Question: I'm trying to add a padding inside list item :

I tried
'''
.page li {
padding: 10px;
}
'''
but it doesn't work
Thank in advance ?
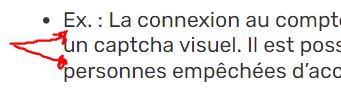
Answer: You can do it with <URL>:
> The 'line-height' CSS property sets the height of a line box. It's commonly used to set the distance between lines of text. On block-level elements, it specifies the minimum height of line boxes within the element. On non-replaced inline elements, it specifies the height that is used to calculate line box height.
Demo:
'''
.page li {
line-height: 2em;
}
'''
'''
<p>
with line-height:
</p>
<ul class="page">
<li>Lorem ipsum dolor sit, amet consectetur adipisicing elit. Illo tempora quas similique sed quaerat commodi ipsum reiciendis nisi dolor repellat est aliquam quod at harum temporibus reprehenderit eaque, ut assumenda.</li>
<li>Vel praesentium accusamus nihil id fugit quasi aperiam perferendis harum quidem corporis aliquam, quod nobis architecto recusandae quaerat velit nesciunt necessitatibus quam pariatur expedita quibusdam! Quia odio similique velit veniam?</li>
<li>Adipisci earum aspernatur quibusdam optio id rem impedit nam soluta itaque porro illum maiores, accusantium cum veniam alias, nesciunt corporis voluptas natus enim repudiandae libero placeat quidem reprehenderit? Quam, ex.</li>
<li>Rerum voluptatem ratione harum officia, veniam ipsum. Quibusdam, quasi impedit consequuntur quaerat distinctio officia. Animi, laudantium deleniti quo illo, unde facere delectus nam modi dicta dolorum neque perferendis qui eaque.</li>
<li>Molestias quaerat dolorem fugiat error iste, tempora quos suscipit at eligendi nemo expedita harum facilis cumque quod provident tenetur consequatur placeat. Porro, rem et nostrum libero nisi inventore aut vero.</li>
<li>In autem possimus amet, aut mollitia reiciendis quae iure! Officia impedit maxime iusto repellat magni natus quasi magnam aliquam velit, inventore error earum incidunt nostrum consequatur sunt. Nihil, dolorum dolore.</li>
</ul>
<p>
vs without line-height:
</p>
<ul>
<li>Lorem ipsum dolor sit, amet consectetur adipisicing elit. Illo tempora quas similique sed quaerat commodi ipsum reiciendis nisi dolor repellat est aliquam quod at harum temporibus reprehenderit eaque, ut assumenda.</li>
<li>Vel praesentium accusamus nihil id fugit quasi aperiam perferendis harum quidem corporis aliquam, quod nobis architecto recusandae quaerat velit nesciunt necessitatibus quam pariatur expedita quibusdam! Quia odio similique velit veniam?</li>
<li>Adipisci earum aspernatur quibusdam optio id rem impedit nam soluta itaque porro illum maiores, accusantium cum veniam alias, nesciunt corporis voluptas natus enim repudiandae libero placeat quidem reprehenderit? Quam, ex.</li>
<li>Rerum voluptatem ratione harum officia, veniam ipsum. Quibusdam, quasi impedit consequuntur quaerat distinctio officia. Animi, laudantium deleniti quo illo, unde facere delectus nam modi dicta dolorum neque perferendis qui eaque.</li>
<li>Molestias quaerat dolorem fugiat error iste, tempora quos suscipit at eligendi nemo expedita harum facilis cumque quod provident tenetur consequatur placeat. Porro, rem et nostrum libero nisi inventore aut vero.</li>
<li>In autem possimus amet, aut mollitia reiciendis quae iure! Officia impedit maxime iusto repellat magni natus quasi magnam aliquam velit, inventore error earum incidunt nostrum consequatur sunt. Nihil, dolorum dolore.</li>
</ul>
'''